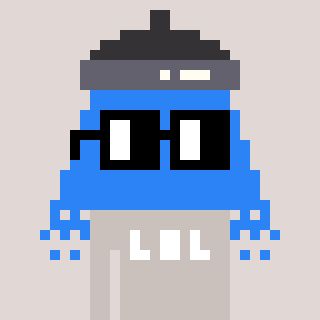
a pixel art character with square black glasses, a shower-shaped head and a foggrey-colored body on a warm background